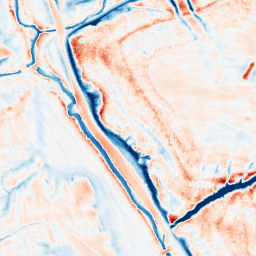
Category: trend_removal
Decomposition family: local_polynomial
Decomposition parameters: window_size: 21
degree: 2
Upsampling method: sinc_blackman
Upsampling parameters: scale: 4
kernel_size: 16
Upsampling scale: 4